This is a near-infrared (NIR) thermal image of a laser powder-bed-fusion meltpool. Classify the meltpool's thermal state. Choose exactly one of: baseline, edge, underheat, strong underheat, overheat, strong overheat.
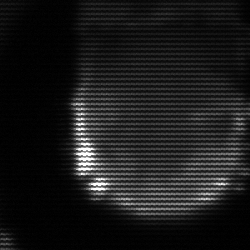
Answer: edge